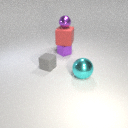
large red rubber cube above small purple metal cube